Question: Im trying to make my application module-structured but have a problem... My application has local address "myapp" and links to "C:/www/myapp/public" (Windows). When I try to access <URL>. What am I doing wrong?
This is my project structure:

And this is my shortened application.ini:
'''
[production]
phpSettings.display_startup_errors = 0
phpSettings.display_errors = 0
phpSettings.upload_tmp_dir = APPLICATION_PATH "/../data/tmp"
bootstrap.path = APPLICATION_PATH "/Bootstrap.php"
bootstrap.class = "Bootstrap"
appnamespace = "Application"
resources.frontController.controllerDirectory = APPLICATION_PATH "/controllers"
resources.frontController.params.displayExceptions = 0
resources.frontController.moduleDirectory = APPLICATION_PATH "/modules"
resources.frontController.env = APPLICATION_ENV
resources.modules[] =
resources.layout.layoutPath = APPLICATION_PATH "/layouts"
resources.layout.viewSuffix = "phtml"
resources.layout.layout = "index"
resources.view.titleSeparator = " - "
resources.view.doctype = "XHTML1_STRICT"
resources.view.contentType = "text/html; charset=utf-8"
resources.view.encoding = "utf-8"
resources.view.ViewSuffix = "phtml"
resources.session.save_path = APPLICATION_PATH "/../data/session"
pluginPaths.Duck_Application_Resource = LIBRARY_PATH "/Duck/Application/Resource"
autoloaderNamespaces[] = "Duck"
'''
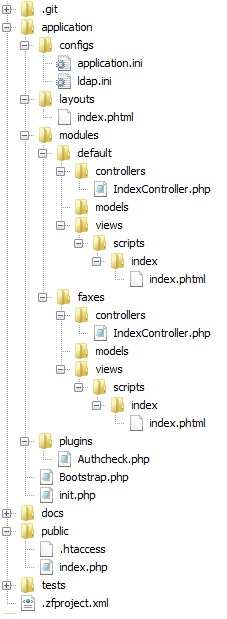
Answer: I'm going to assume that you're using Apache as your web server.
The problem may be with your public/.htaccess file. The files contents should look similar to the following:
'''
RewriteEngine On
RewriteCond %{REQUEST_FILENAME} -s [OR]
RewriteCond %{REQUEST_FILENAME} -l [OR]
RewriteCond %{REQUEST_FILENAME} -d
RewriteRule ^.*$ - [NC,L]
RewriteRule ^.*$ index.php [NC,L]
'''
If these rules already exist in your htaccess, then you may need to check that your web server configuration file (e.g. httpd.conf) contains something like:
'''
AccessFileName .htaccess
AllowOverride all
'''
Documentation for the above can be found on the <URL> page. If you're still having trouble, make sure that you have the mod_rewrite Apache module installed and configured correctly.